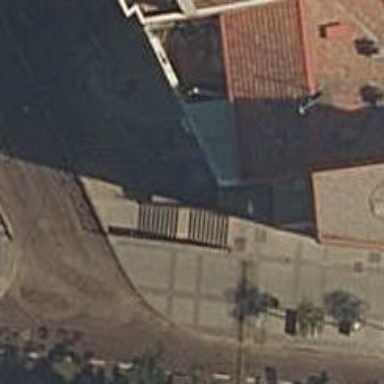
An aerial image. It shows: Set of steps made of paving stones.